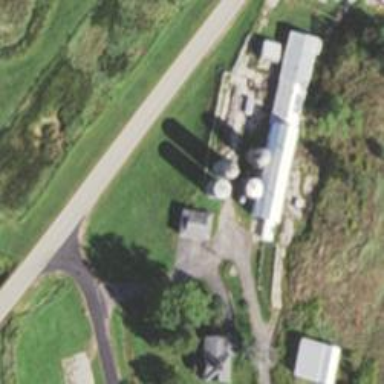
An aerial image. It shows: Silo.